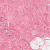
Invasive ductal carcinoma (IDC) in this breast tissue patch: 0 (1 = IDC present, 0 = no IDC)